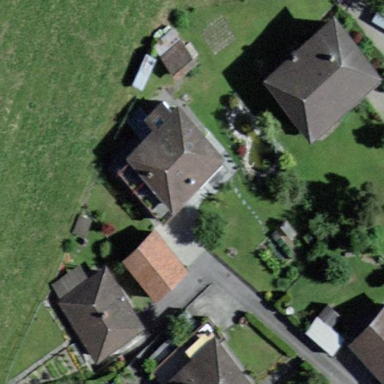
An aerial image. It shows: Simple house.